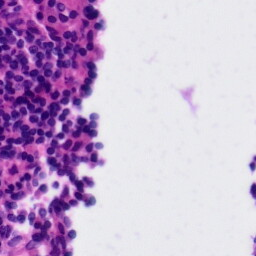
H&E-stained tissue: Tonsil